Question: Hey guys, I have this piece of code:
'''
while($uno=mysql_fetch_assoc($results)) {
echo '<div class="wcapt"><a class="neutral" href="../images.php?id=' . $uno['id'] . '"><img class="pad" src="'. $uno['thumbs'].'" border="0" /></a><br/><center><p>'.$uno['name'].'</p></center></div>';
}
'''
And all the images I link to have exactly the same size. Here's the Mainstyles.css
'''
div.wcapt
{
border: 1px solid green;
float: left;
padding: 0;
margin: 3px;
font: 11px/1.4em Arial, sans-serif;
color: gray;
}
img.pad
{
padding: 5px;
}
a.neutral
{
display: inline;
font-weight: normal;
text-transform: none;
background-color: transparent;
color: white;
text-decoration: none;
}
'''
The problem is that Firefox adds some extra padding to the first image, and only the first image. And this is really annoying. Here's a screenshot of the page:

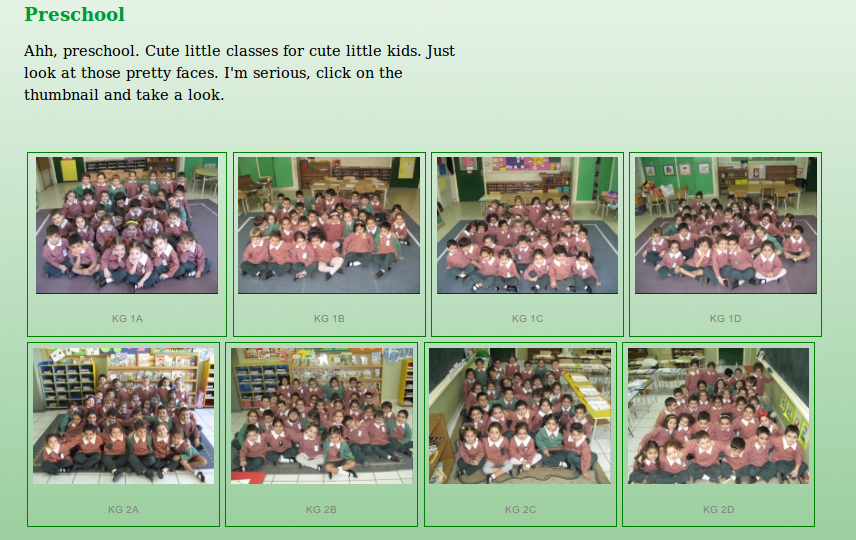
Answer: I used Firebug and figured out the problem, thanks guys, and I had to answer my question since the answer was in the comments and I can't accept comment answers.